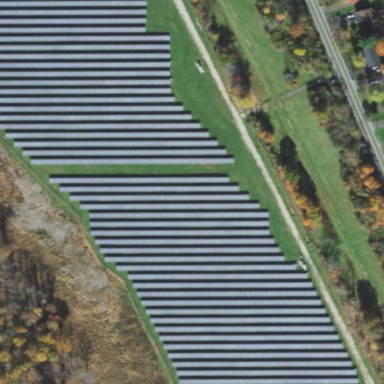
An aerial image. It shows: Solar power plant using photovoltaic technology.